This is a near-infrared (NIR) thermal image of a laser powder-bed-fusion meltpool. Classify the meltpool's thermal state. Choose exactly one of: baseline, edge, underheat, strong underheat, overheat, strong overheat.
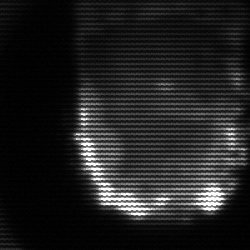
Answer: baseline